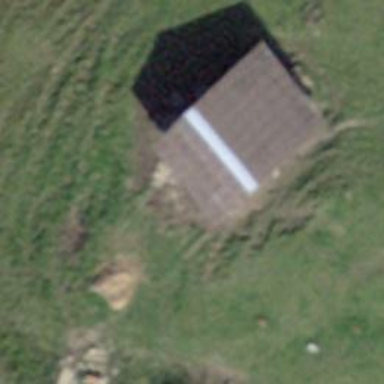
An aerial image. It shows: Cabin is depicted in the image.